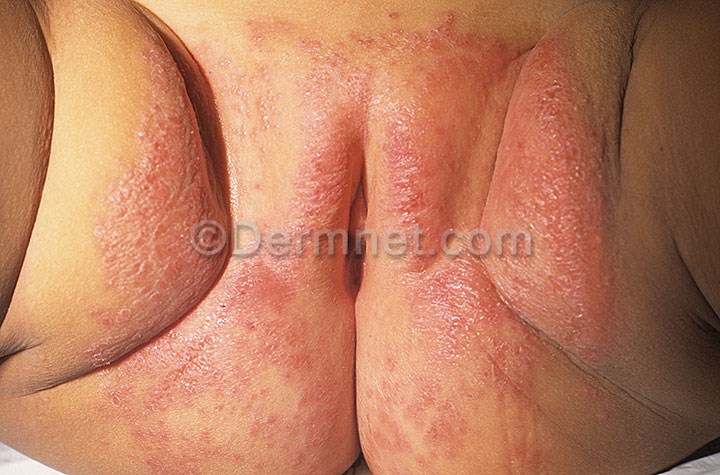
Disease: Tinea Ringworm Candidiasis and other Fungal Infections